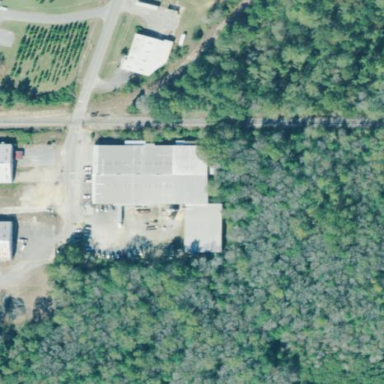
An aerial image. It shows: Industrial building.